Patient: sex F, age 52
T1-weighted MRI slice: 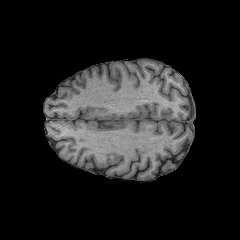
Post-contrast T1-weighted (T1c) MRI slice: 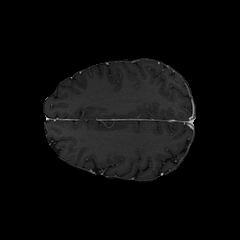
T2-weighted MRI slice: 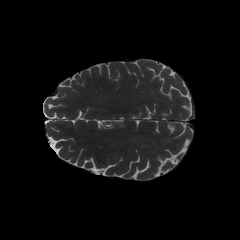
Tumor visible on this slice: no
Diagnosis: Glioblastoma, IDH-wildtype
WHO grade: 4